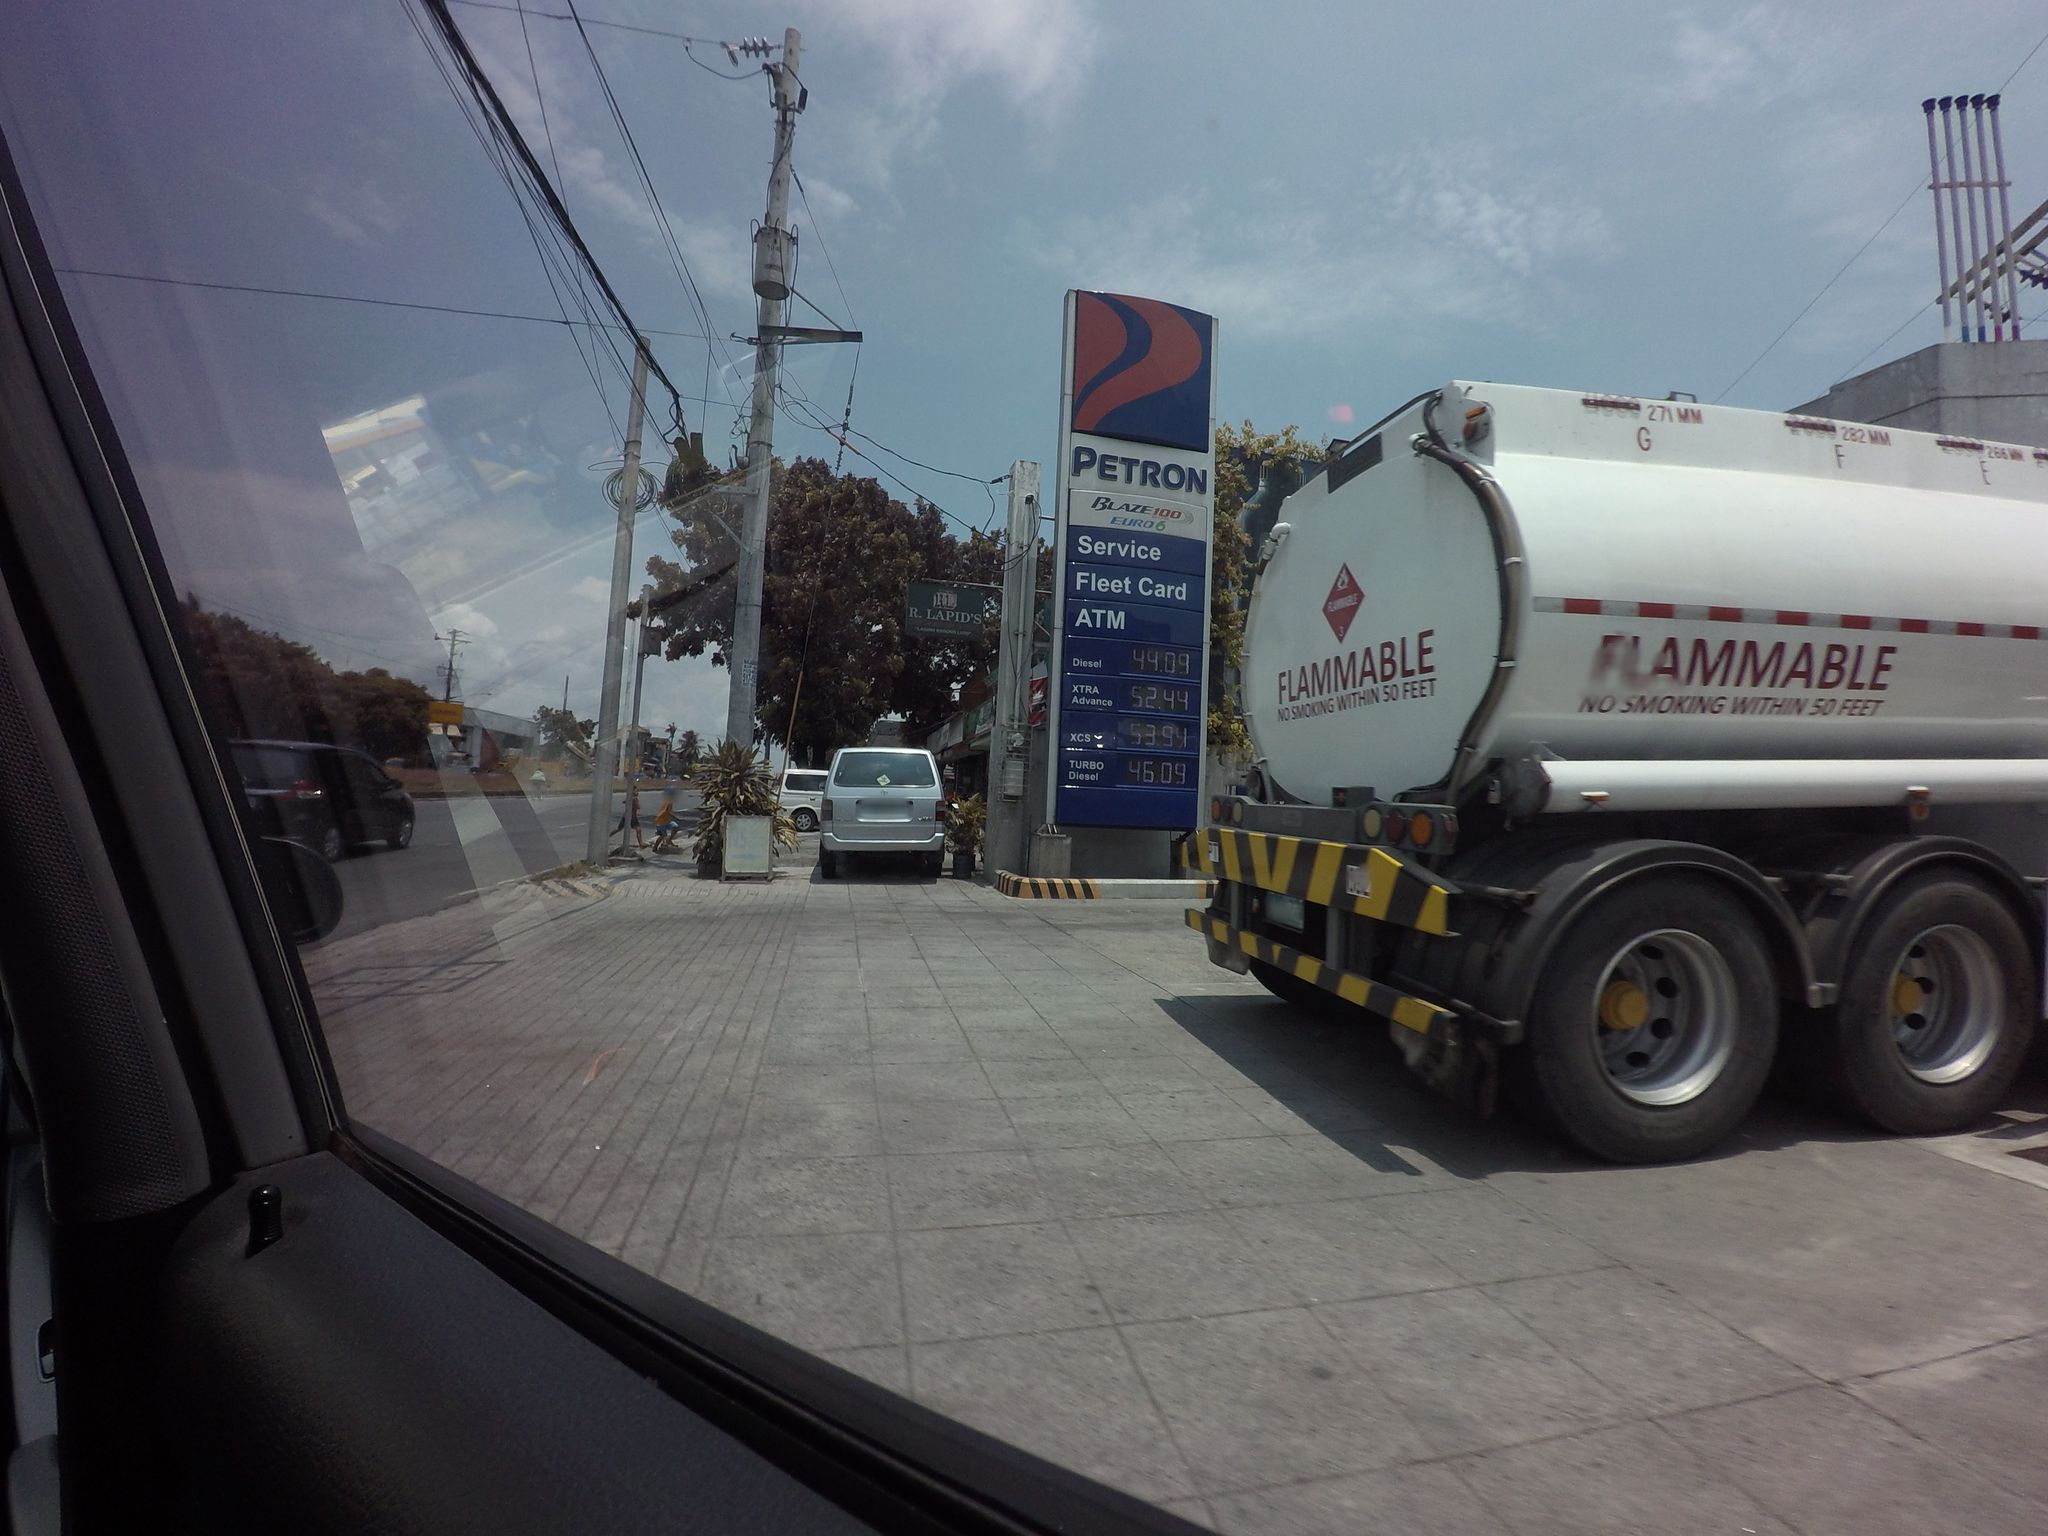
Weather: snowy
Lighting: day
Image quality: good
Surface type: walking surface
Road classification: service
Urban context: urban centre
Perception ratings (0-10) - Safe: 1.4, Lively: 5.77, Beautiful: 2.18, Boring: 7.86, Depressing: 7.72, Wealthy: 2.69